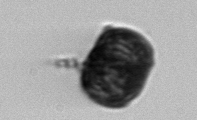
Label: Paralia_sulcata